Interaction volume radius: 5 \u00c5
Interaction volume height: 40 \u00c5
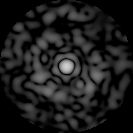
Disorder parameter: 0.8889